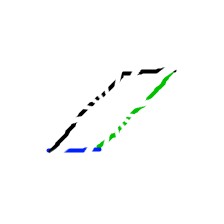
Shape: parallelogram